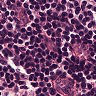
Metastatic tissue present: no